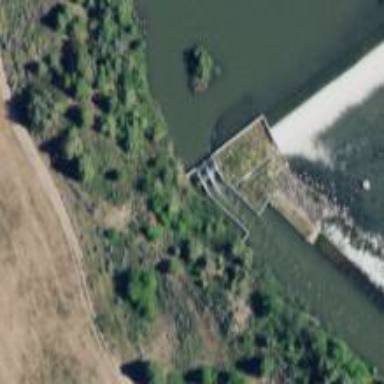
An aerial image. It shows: Dam across waterway.